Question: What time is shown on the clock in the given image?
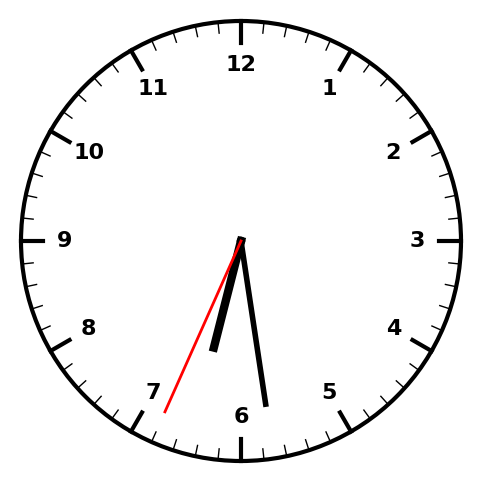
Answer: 06:28:34